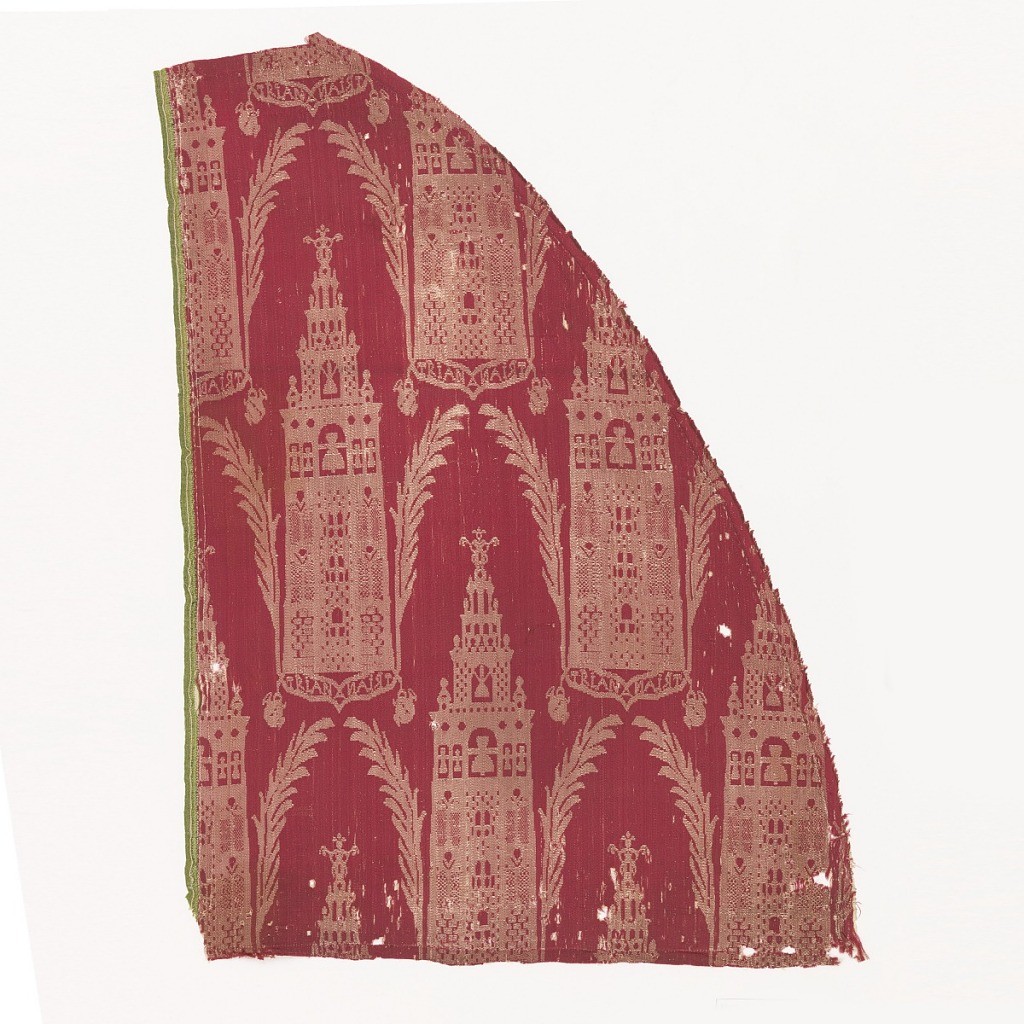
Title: Fragment
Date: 17th–18th century
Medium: silk (red warp, white weft) Technique: 4&1 satin damask
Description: Bell tower with palm fronds on either side with text.